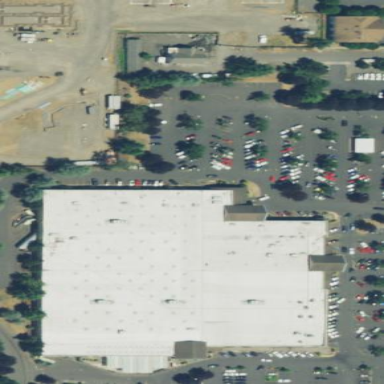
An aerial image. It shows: Supermarket building.